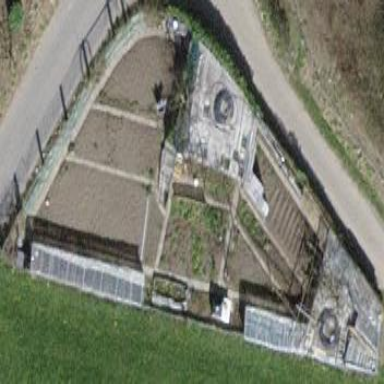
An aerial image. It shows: Allotments area.